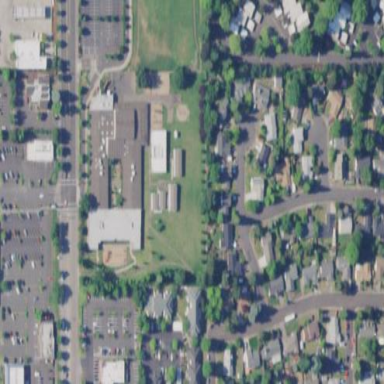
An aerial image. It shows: School.